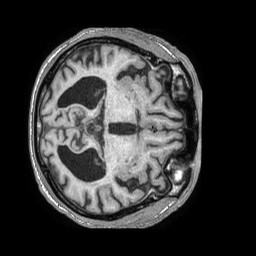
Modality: T1w
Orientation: axial
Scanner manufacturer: philips
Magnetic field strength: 1.5 T
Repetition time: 0.007471 s
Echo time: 0.003392 s